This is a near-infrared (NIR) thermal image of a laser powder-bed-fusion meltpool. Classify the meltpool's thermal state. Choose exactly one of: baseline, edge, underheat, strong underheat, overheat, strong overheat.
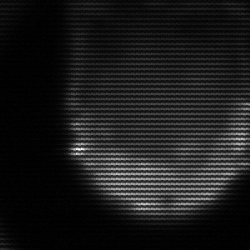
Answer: edge